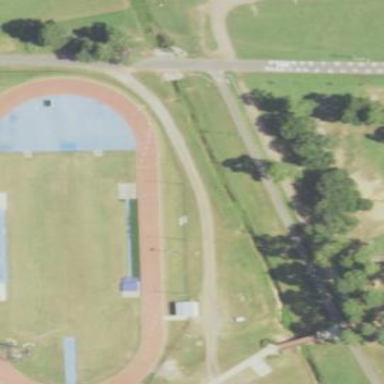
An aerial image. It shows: Track in leisure land.